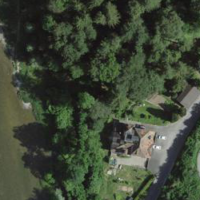
EUNIS habitat code: 44
Species observed at this site:
Stachys sylvatica
Mercurialis perennis